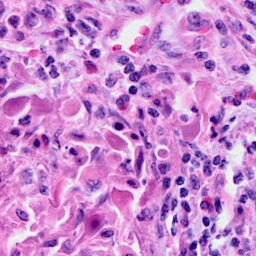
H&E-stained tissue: Cervix